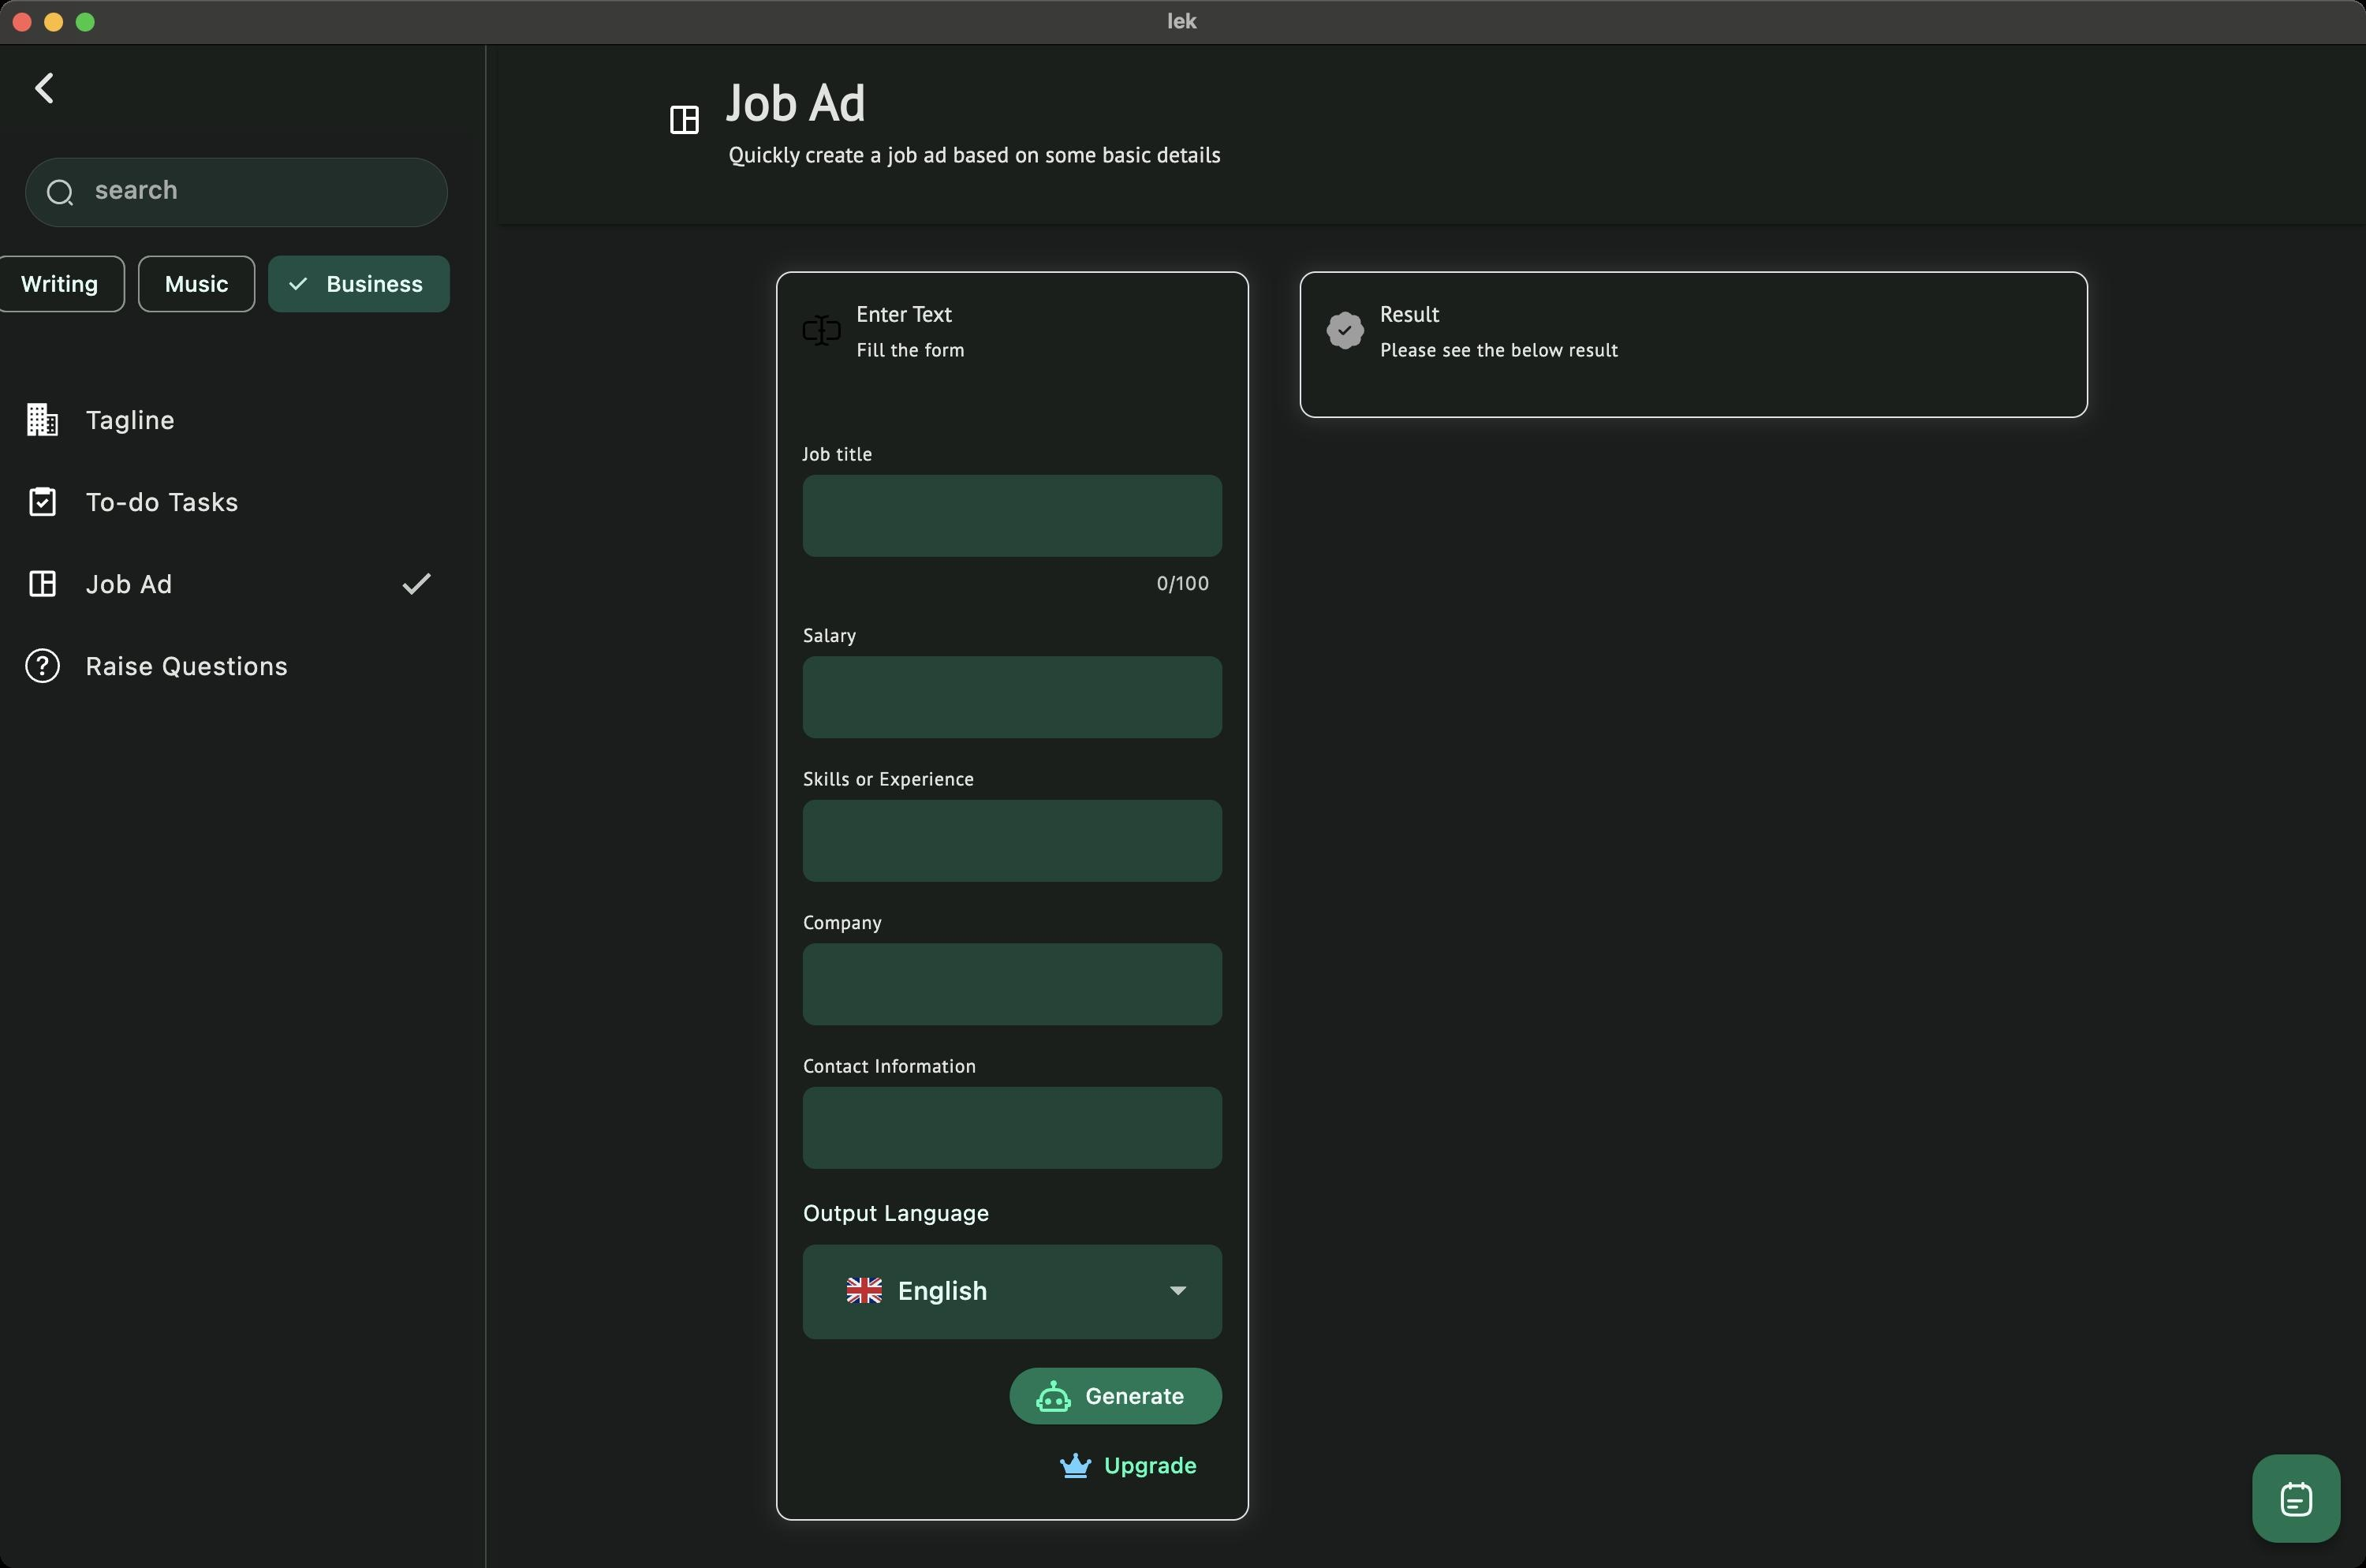
Accessibility tree:
{"name": "lek", "role": "AXWindow", "description": null, "role_description": "standard window", "value": null, "position": "152.00;38.00", "size": "1500;994", "children": [{"name": null, "role": "AXGroup", "description": "lek", "role_description": "group", "value": null, "position": "0.00;28.00", "size": "1500;966", "children": []}, {"name": null, "role": "AXButton", "description": null, "role_description": "close button", "value": null, "position": "7.00;6.00", "size": "14;16", "children": []}, {"name": null, "role": "AXButton", "description": null, "role_description": "full screen button", "value": null, "position": "47.00;6.00", "size": "14;16", "children": [{"name": null, "role": "AXGroup", "description": null, "role_description": "group", "value": null, "position": "47.00;6.00", "size": "14;16", "children": [{"name": null, "role": "AXGroup", "description": null, "role_description": "group", "value": null, "position": "47.00;6.00", "size": "14;16", "children": []}]}]}, {"name": null, "role": "AXButton", "description": null, "role_description": "minimize button", "value": null, "position": "27.00;6.00", "size": "14;16", "children": []}, {"name": null, "role": "AXStaticText", "description": null, "role_description": "text", "value": "lek", "position": "738.00;5.00", "size": "24;16", "children": []}]}